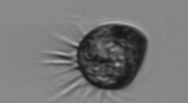
Label: Ciliophora